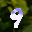
Label: 9